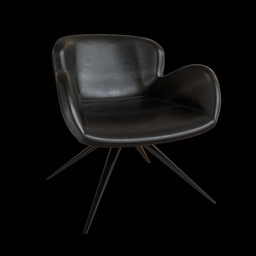
Label: furniture